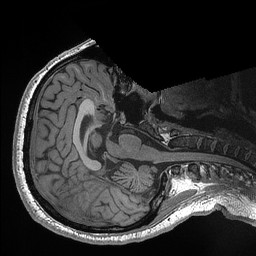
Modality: T1w
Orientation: axial
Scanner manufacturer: siemens
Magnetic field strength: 3 T
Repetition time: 2.3 s
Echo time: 0.00298 s